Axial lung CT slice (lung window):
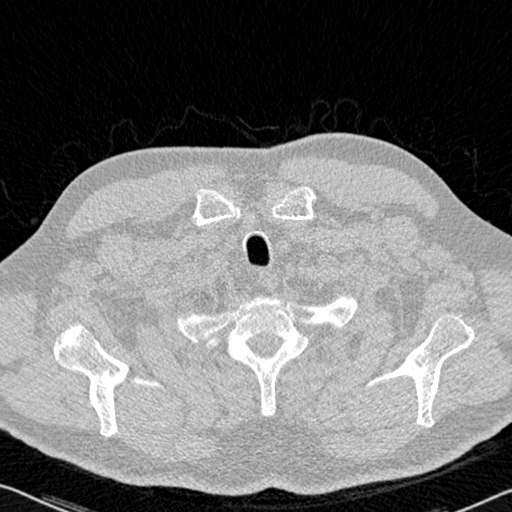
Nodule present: no